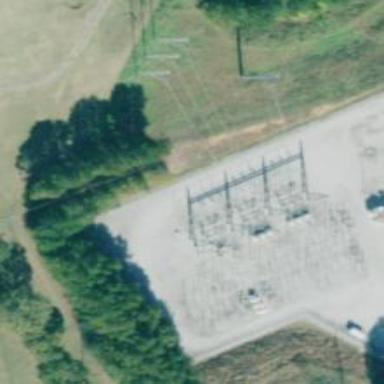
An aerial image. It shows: Switch used for power control.